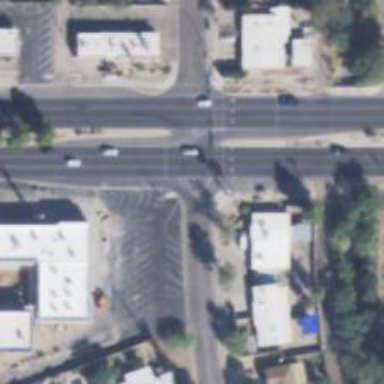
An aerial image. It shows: Unmarked crossing on the road.